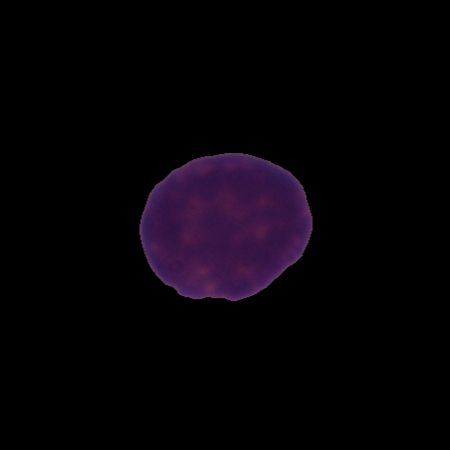
Label: healthy